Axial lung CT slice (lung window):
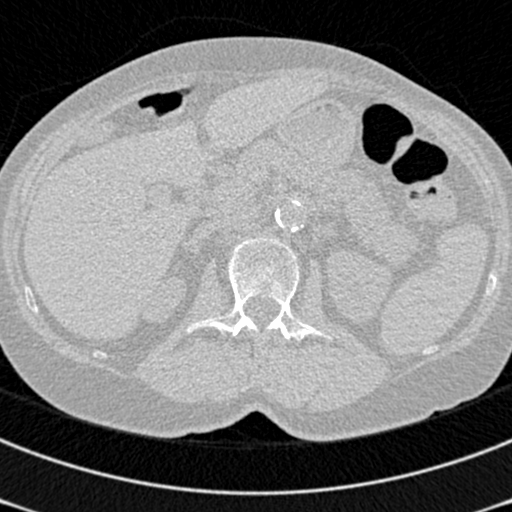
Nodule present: no